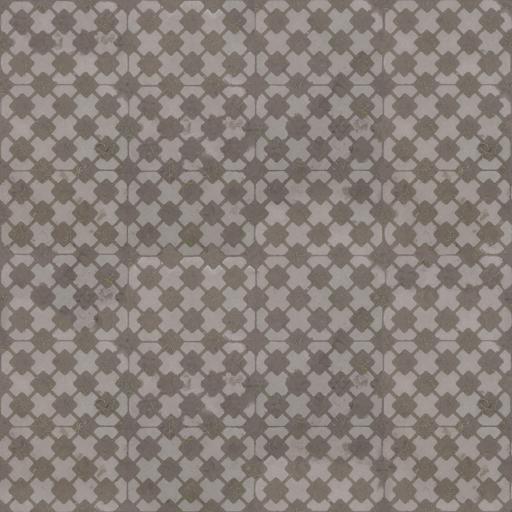
Tags: cobblestone pavement paving stones